Field crop: maize
Growth stage: 2
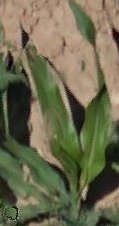
Species: maize